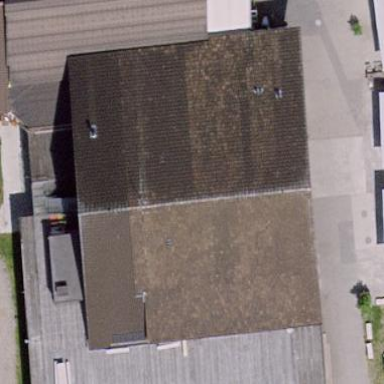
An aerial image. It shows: Rural barn.